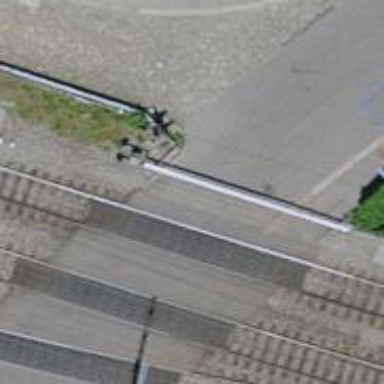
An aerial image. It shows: Full barrier level crossing along the railway.